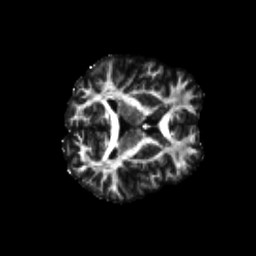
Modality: FA
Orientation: axial
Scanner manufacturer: siemens
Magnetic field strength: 3 T
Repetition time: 4.16 s
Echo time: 0.0806 s